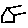
Label: house